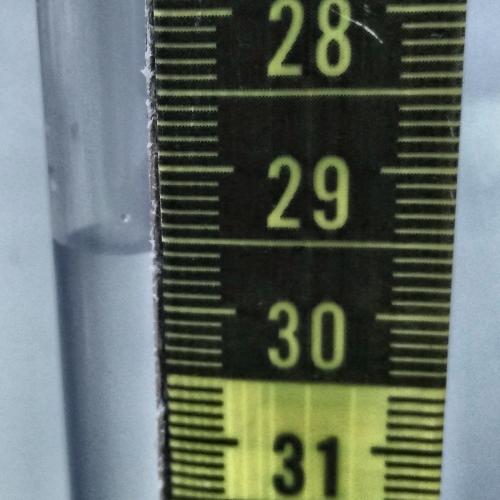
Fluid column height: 29.6 cm